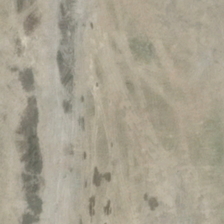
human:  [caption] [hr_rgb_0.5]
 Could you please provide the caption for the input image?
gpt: there is no plant growth on the bare land .

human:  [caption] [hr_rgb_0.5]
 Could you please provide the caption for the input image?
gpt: there is no plant growth on the bare land .

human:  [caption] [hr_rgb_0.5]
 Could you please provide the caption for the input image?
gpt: the bare land is vast and has nothing to grow .

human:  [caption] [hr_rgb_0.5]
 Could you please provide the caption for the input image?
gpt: the bare land is vast and has nothing to grow .

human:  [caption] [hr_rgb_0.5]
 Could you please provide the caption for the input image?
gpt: there is no plant growth on the bare land .